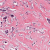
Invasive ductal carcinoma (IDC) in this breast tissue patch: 1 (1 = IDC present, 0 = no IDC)